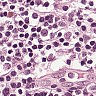
Metastatic tissue present: no